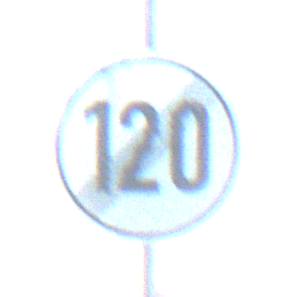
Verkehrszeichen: EndeGeschwindigkeit120
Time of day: MorningAfternoon
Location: Outdoor (Nature)
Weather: Clear
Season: Winter
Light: Natural